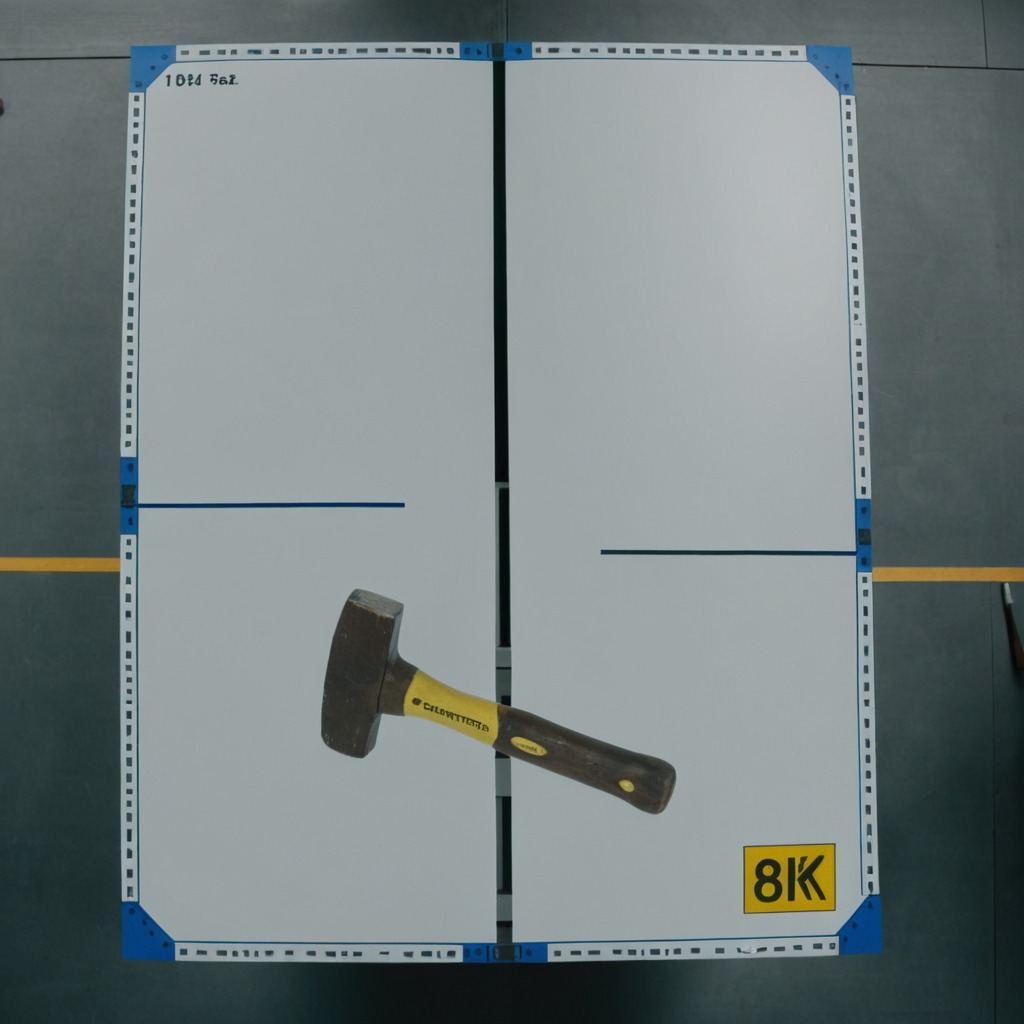
A hammer is lying on a toolbox surface in an airplane hangar workshop 8K.